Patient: sex M, age 71
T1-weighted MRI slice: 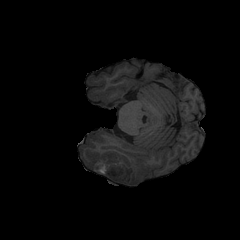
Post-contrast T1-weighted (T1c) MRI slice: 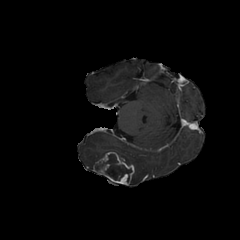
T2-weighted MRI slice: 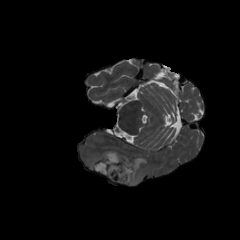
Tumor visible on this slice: yes
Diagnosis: Glioblastoma, IDH-wildtype
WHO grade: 4